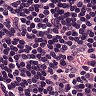
Metastatic tissue present: no